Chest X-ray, PA view. Patient: 38 years old, sex F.
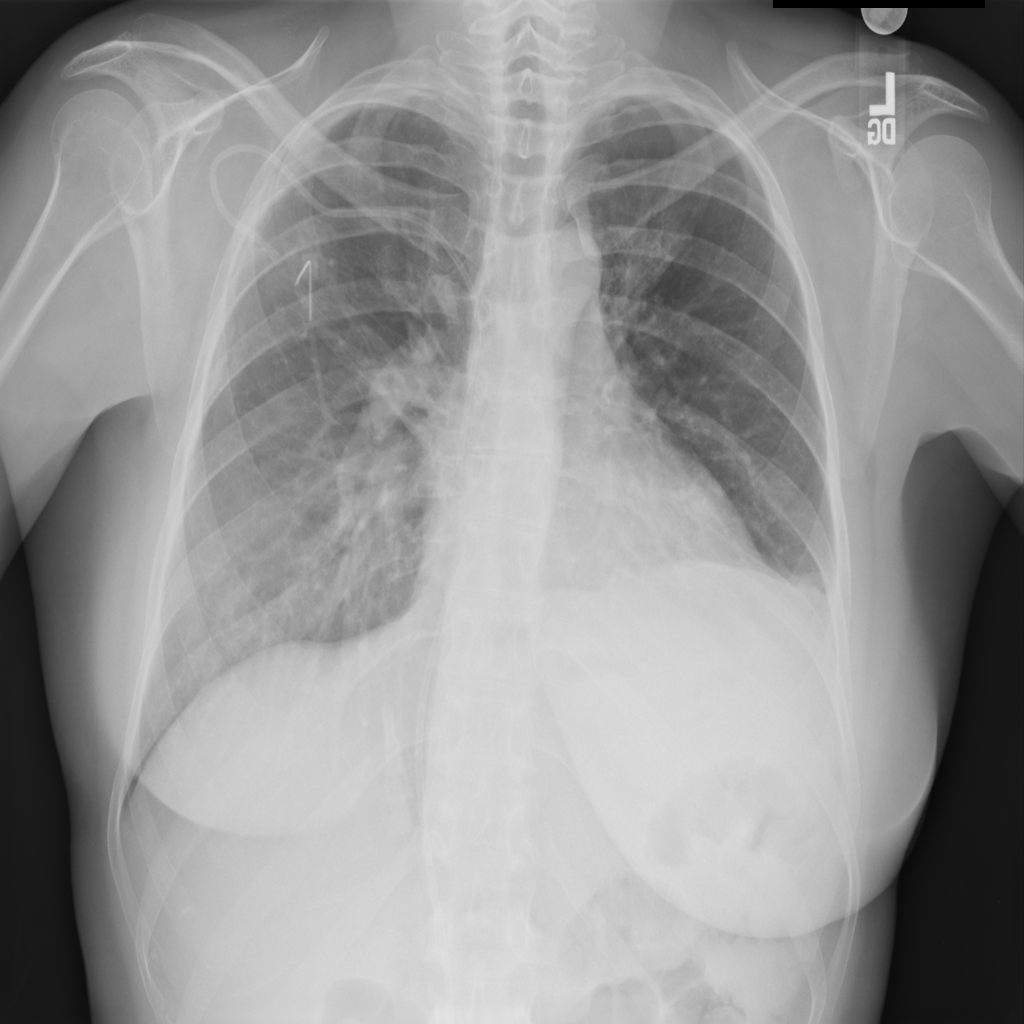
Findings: Fibrosis